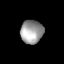
Tissue: lung
Cell type: Myeloid cells
Senescence score: 0.7362
Nuclear area (px): 520
Mean DAPI intensity: 155.898